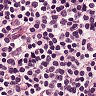
Metastatic tissue present: no